Question:
Above is just image to get a link for fiddle its role is nothing in question.
I am trying to move an object along circle (actually a rectangular canvas with border-radius=100% so behaving as circle). But only able to move it and not able to resrict the movemment in the circle)
Here is my <URL>. Please scroll down in js code and view the only code written under following comments
'//---- Code of interest begins-----//' to //---code of interest ends---//
My will be like this wheel <URL>. Though it is open source yet i have been unable to use its mouse move event code in my colour wheel
While trying to search I found <URL>
but I can not use it because i do not know 'd' and do not know what is 'across'. So unable to get theta with 'arccos(1-(d/r)^2/2)'
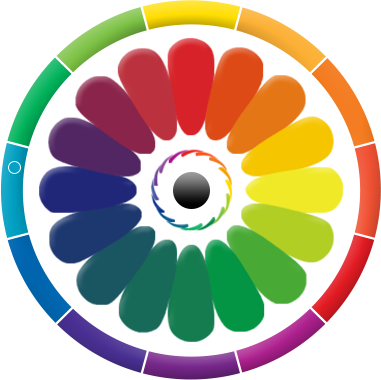
Answer: The easiest way I think is to calculate the angle and apply css3 rotate transform to an element.
I let you the example here..
Read the comments, specially on the rotate() function
<URL>
HTML
'''
<body>
<div id="circle">
<div id="circle-in"></div>
<div id="picker">
<div id="picker-circle"></div>
</div>
</div>
</body>
'''
CSS
'''
#circle{
position: relative;
width: 300px;
height: 300px;
border-radius: 50%;
background: #000;
}
#circle-in{
position: absolute;
top: 35px;
left: 35px;
width: 230px;
height: 230px;
border-radius: 50%;
background: #fff;
}
#picker{
position: absolute;
top: 50%;
left: 50%;
height: 30px;
margin-top: -15px;
width: 50%;
/* important: sets the transform origin to the center of the circle */
transform-origin: center left;
}
#picker-circle{
width: 30px;
height: 30px;
border-radius: 50%;
background: #fff;
margin: 0 3px 0 auto;
cursor: move;
}
'''
JS
'''
document.addEventListener('DOMContentLoaded', function(){
var circle = document.getElementById('circle'),
picker = document.getElementById('picker'),
pickerCircle = picker.firstElementChild,
rect = circle.getBoundingClientRect(),
center = {
x: rect.left + rect.width / 2,
y: rect.top + rect.height / 2
},
rotate = function(x, y){
var deltaX = x - center.x,
deltaY = y - center.y,
// The atan2 method returns a numeric value between -pi and pi representing the angle theta of an (x,y) point.
// This is the counterclockwise angle, measured in radians, between the positive X axis, and the point (x,y).
// Note that the arguments to this function pass the y-coordinate first and the x-coordinate second.
// atan2 is passed separate x and y arguments, and atan is passed the ratio of those two arguments.
// * from Mozilla's MDN
// Basically you give it an [y, x] difference of two points and it give you back an angle
// The 0 point of the angle is right (the initial position of the picker is also right)
angle = Math.atan2(deltaY, deltaX) * 180 / Math.PI
// Math.atan2(deltaY, deltaX) => [-PI +PI]
// We must convert it to deg so...
// / Math.PI => [-1 +1]
// * 180 => [-180 +180]
return angle
},
// DRAGSTART
mousedown = function(event){
event.preventDefault()
document.body.style.cursor = 'move'
mousemove(event)
document.addEventListener('mousemove', mousemove)
document.addEventListener('mouseup', mouseup)
},
// DRAG
mousemove = function(event){
picker.style.transform = 'rotate(' + rotate(event.x, event.y) + 'deg)'
},
// DRAGEND
mouseup = function(){
document.body.style.cursor = null;
document.removeEventListener('mouseup', mouseup)
document.removeEventListener('mousemove', mousemove)
}
// DRAG START
pickerCircle.addEventListener('mousedown', mousedown)
// ENABLE STARTING THE DRAG IN THE BLACK CIRCLE
circle.addEventListener('mousedown', function(event){
if(event.target == this) mousedown(event)
})
})
'''